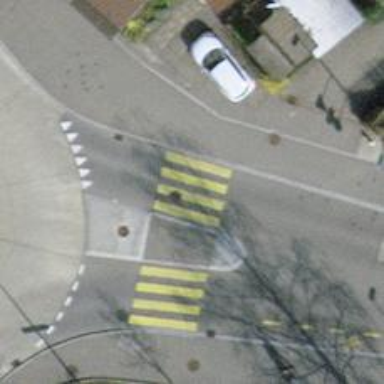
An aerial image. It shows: Zebra crossing with road island.